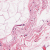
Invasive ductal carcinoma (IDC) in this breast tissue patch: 0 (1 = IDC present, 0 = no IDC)